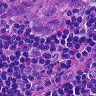
Metastatic tissue present: yes